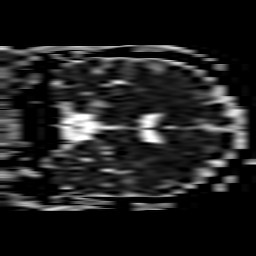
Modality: ADC
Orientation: coronal
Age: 61
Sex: male
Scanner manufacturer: philips
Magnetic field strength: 3 T
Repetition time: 3.964 s
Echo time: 0.06165 s